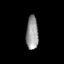
Tissue: skin
Cell type: Others
Senescence score: 0.7653
Nuclear area (px): 399
Mean DAPI intensity: 150.078